Question: Library: "aws/aws-sdk-php": "2.*"
PHP version: PHP 5.4.24 (cli)
composer.json
'''
{
"require": {
"php": ">=5.3.1",
"aws/aws-sdk-php": "2.*",
...
},
"require-dev": {
"phpunit/phpunit": "4.1",
"davedevelopment/phpmig": "*",
"anahkiasen/rocketeer": "*"
},
...
}
'''
We have made a AwsWrapper to get the functional actions: uploadFile, deleteFile...
You can read the class, with dependency injection to be unit tested.
Focus on constructor and inner $this->s3Client->putObject(...) call on uploadFile function.
'''
<?php
namespace app\lib\modules\files;
use Aws\Common\Aws;
use Aws\S3\Exception\S3Exception;
use Aws\S3\S3Client;
use core\lib\exceptions\WSException;
use core\lib\Injector;
use core\lib\utils\System;
class AwsWrapper
{
/**
* @var \core\lib\Injector
*/
private $injector;
/**
* @var S3Client
*/
private $s3Client;
/**
* @var string
*/
private $bucket;
function __construct(Injector $injector = null, S3Client $s3 = null)
{
if( $s3 == null )
{
$aws = Aws::factory(dirname(__FILE__) . '/../../../../config/aws-config.php');
$s3 = $aws->get('s3');
}
if($injector == null)
{
$injector = new Injector();
}
$this->s3Client = $s3;
$this->bucket = \core\providers\Aws::getInstance()->getBucket();
$this->injector = $injector;
}
/**
* @param $key
* @param $filePath
*
* @return \Guzzle\Service\Resource\Model
* @throws \core\lib\exceptions\WSException
*/
public function uploadFile($key, $filePath)
{
/** @var System $system */
$system = $this->injector->get('core\lib\utils\System');
$body = $system->fOpen($filePath, 'r');
try {
$result = $this->s3Client->putObject(array(
'Bucket' => $this->bucket,
'Key' => $key,
'Body' => $body,
'ACL' => 'public-read',
));
}
catch (S3Exception $e)
{
throw new WSException($e->getMessage(), 201, $e);
}
return $result;
}
}
'''
The testing file has our Injector and the S3Client instances as a PhpUnit MockObject. To mock S3Client we must disable original constructor with the Mock Builder.
To mock S3Client:
'''
$this->s3Client = $this->getMockBuilder('Aws\S3\S3Client')->disableOriginalConstructor()->getMock();
'''
To configure inner putObject call (case to test with putObject throw S3Exception, but we have the same problem with $this->returnValue($expected).
To init Test Class and configure sut:
'''
public function setUp()
{
$this->s3Client = $this->getMockBuilder('Aws\S3\S3Client')->disableOriginalConstructor()->getMock();
$this->injector = $this->getMock('core\lib\Injector');
}
public function configureSut()
{
return new AwsWrapper($this->injector, $this->s3Client);
}
'''
Not working code:
'''
$expectedArray = array(
'Bucket' => Aws::getInstance()->getBucket(),
'Key' => $key,
'Body' => $body,
'ACL' => 'public-read',
);
$this->s3Client->expects($timesPutObject)
->method('putObject')
->with($expectedArray)
->will($this->throwException(new S3Exception($exceptionMessage, $exceptionCode)));
$this->configureSut()->uploadFile($key, $filePath);
'''
When we execute our test function, the injected S3Client doesn't throw the exception or return the expected value, always return NULL.
With xdebug we have seen taht the S3Client MockObject is configured correctly but doesn't works as is configured at will().
A "solution" (or a bad solution)could be doing a S3ClientWrapper, this will only move the problem to other Class that couldn't be unit tested with mocks.
Any idea?
UPDATE
Screenshot on configure MockObject with xdebug:

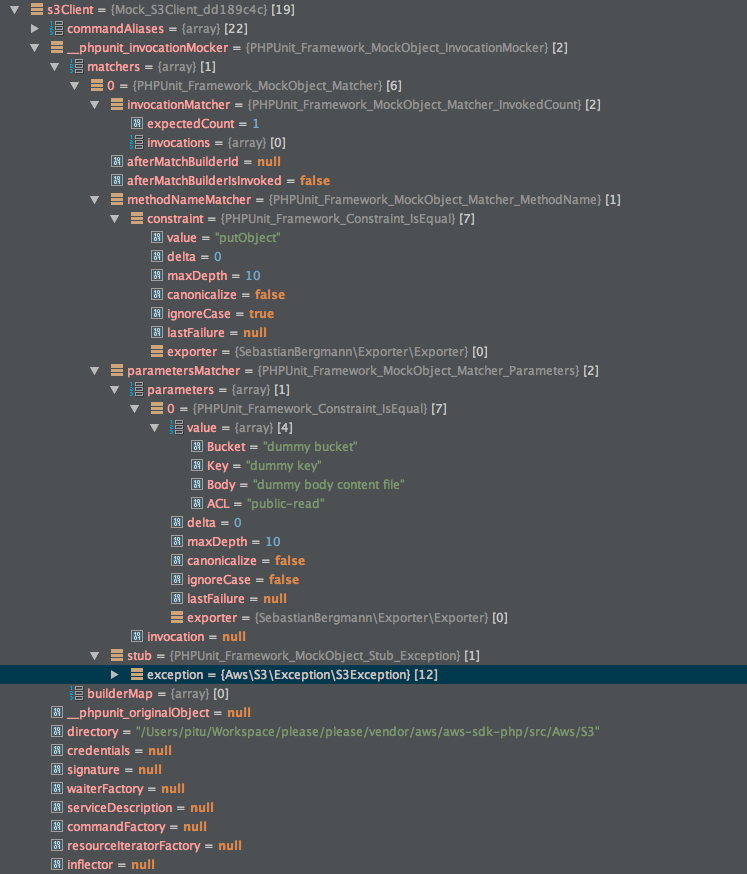
Answer: The following code works and passes as expected, so I don't think you are running into any limitations caused by PHPUnit or the AWS SDK.
'''
<?php
namespace Aws\Tests;
use Aws\S3\Exception\S3Exception;
use Aws\S3\S3Client;
use Guzzle\Service\Resource\Model;
class MyTest extends \PHPUnit_Framework_TestCase
{
public function testMockCanReturnResult()
{
$model = new Model([
'Contents' => [
['Key' => 'Obj1'],
['Key' => 'Obj2'],
['Key' => 'Obj3'],
],
]);
$client = $this->getMockBuilder('Aws\S3\S3Client')
->disableOriginalConstructor()
->setMethods(['listObjects'])
->getMock();
$client->expects($this->once())
->method('listObjects')
->with(['Bucket' => 'foobar'])
->will($this->returnValue($model));
/** @var S3Client $client */
$result = $client->listObjects(['Bucket' => 'foobar']);
$this->assertEquals(
['Obj1', 'Obj2', 'Obj3'],
$result->getPath('Contents/*/Key')
);
}
public function testMockCanThrowException()
{
$client = $this->getMockBuilder('Aws\S3\S3Client')
->disableOriginalConstructor()
->setMethods(['getObject'])
->getMock();
$client->expects($this->once())
->method('getObject')
->with(['Bucket' => 'foobar'])
->will($this->throwException(new S3Exception('VALIDATION ERROR')));
/** @var S3Client $client */
$this->setExpectedException('Aws\S3\Exception\S3Exception');
$client->getObject(['Bucket' => 'foobar']);
}
}
'''
You can also use the <URL> if you just want to mock the response and don't care about mocking/stubbing the objects.